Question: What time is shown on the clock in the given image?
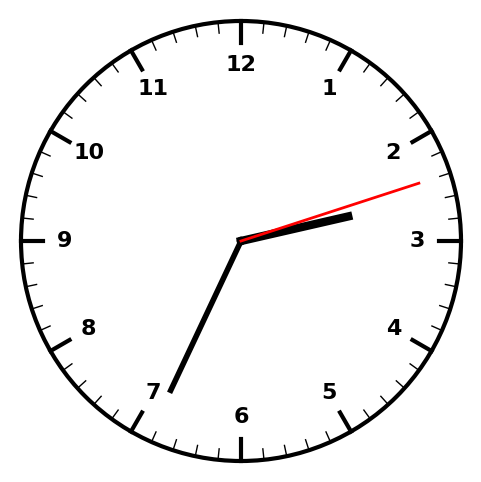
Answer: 02:34:12